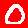
Digit: 0